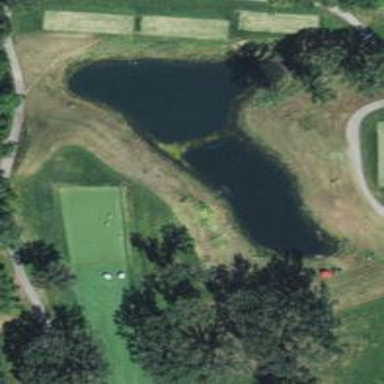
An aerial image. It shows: Water hazard in golf course. The hazard is natural water feature.